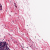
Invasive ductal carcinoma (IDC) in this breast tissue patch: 0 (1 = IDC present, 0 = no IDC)